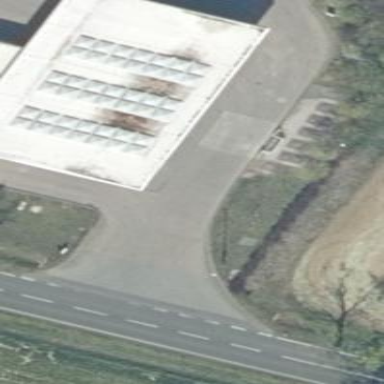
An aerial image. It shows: View of roof of building.